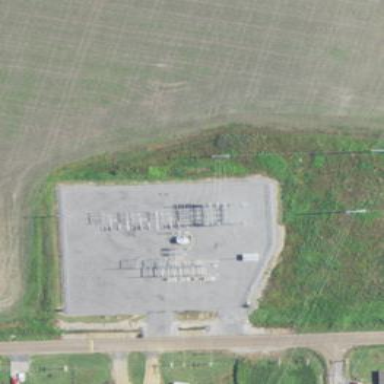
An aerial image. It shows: There is distribution substation enclosed by fence.